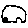
Label: car